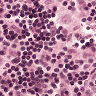
Metastatic tissue present: no